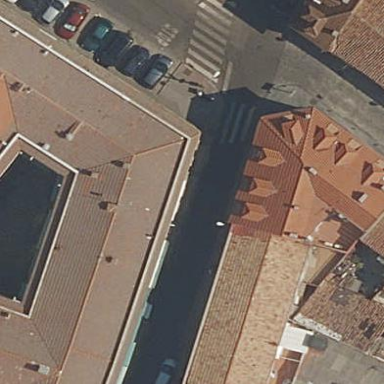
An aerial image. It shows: Residential building.